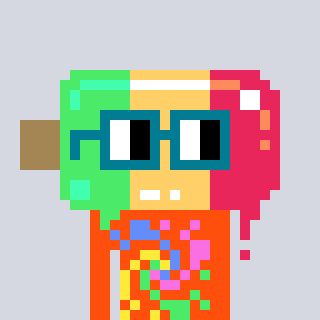
a pixel art character with square dark green glasses, a icepop-shaped head and a orange-colored body on a cool background